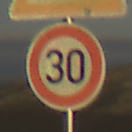
Verkehrszeichen: Geschwindigkeit30
Zusatzzeichen oben: KreuzungOderEinmuendung
Umgebung: Outdoor, Nature
Tageszeit: SunriseSunset
Wetter: PartlyCloudy
Licht: Natural
Jahreszeit: Summer
Kontrast: HighContrast